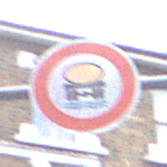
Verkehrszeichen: VerbotFahrzeugeWassergefaehrdenderLadung
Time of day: MorningAfternoon
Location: Outdoor (Urban)
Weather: Overcast
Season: NotSpecified
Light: Natural